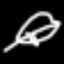
Label: leaf